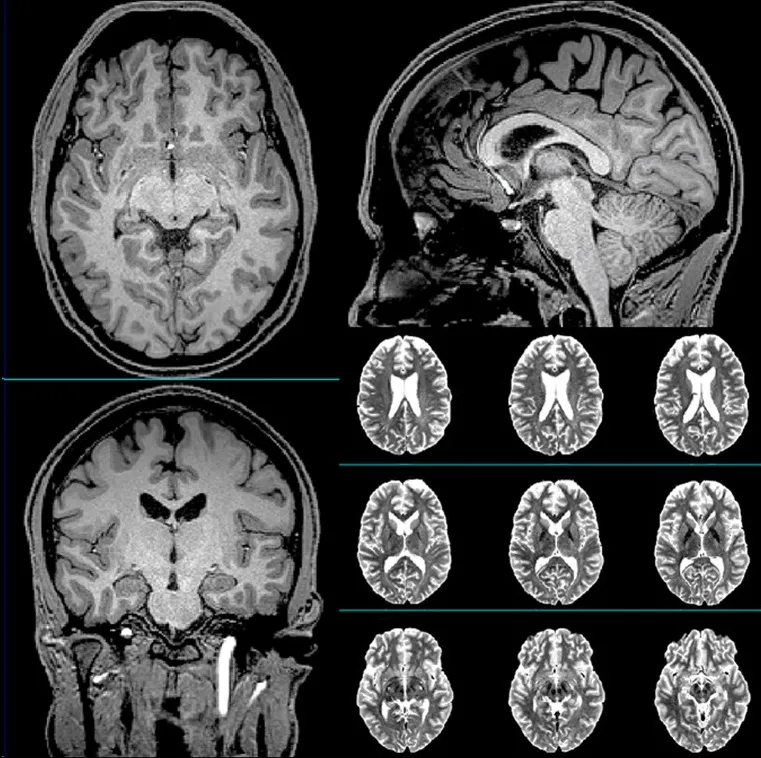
Representative T1-weighted (axial, sagittal, and coronal) and T2-weighted (axial) anatomical scans of the subject acquired at baseline.
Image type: radiology (mri)